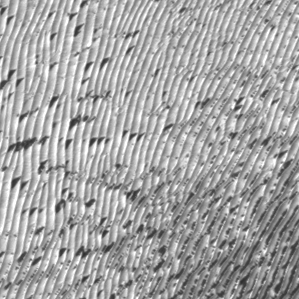
Label: frost